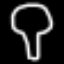
Label: mushroom